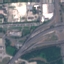
Label: Highway